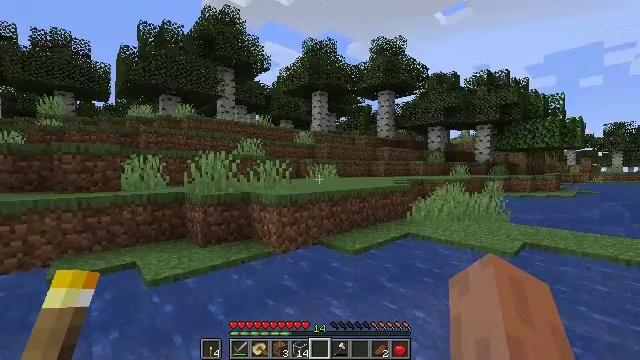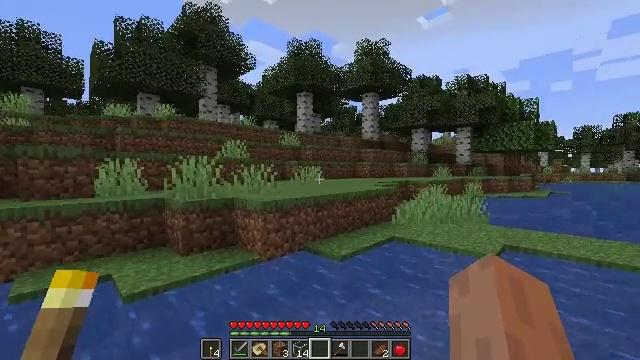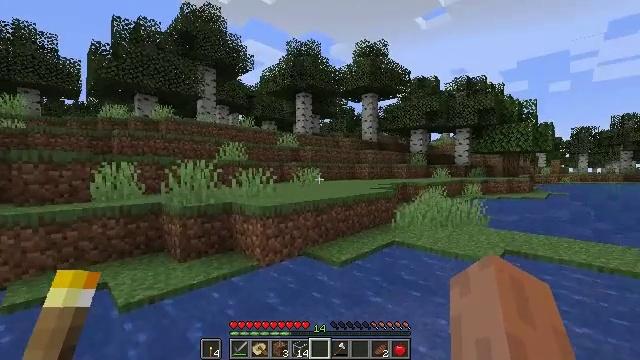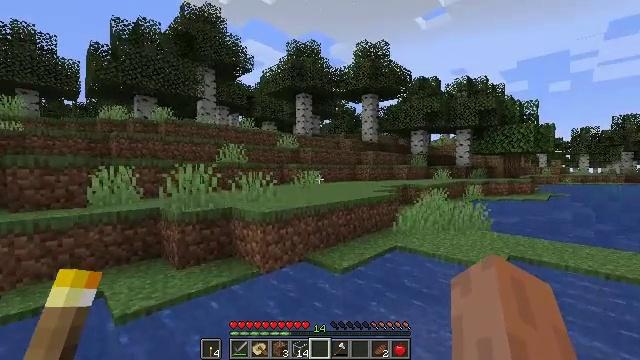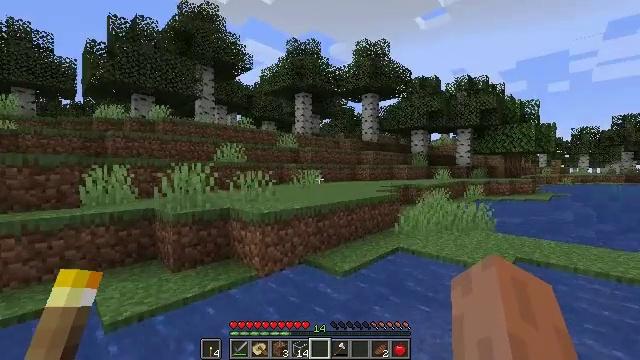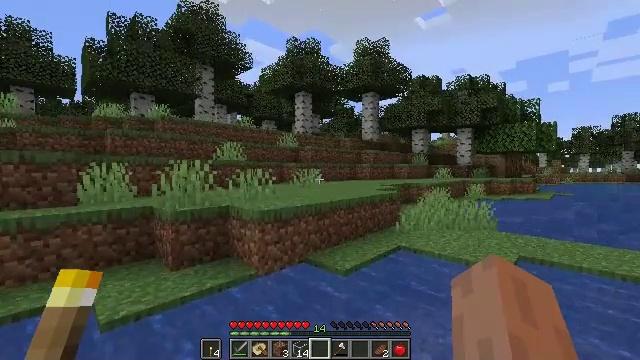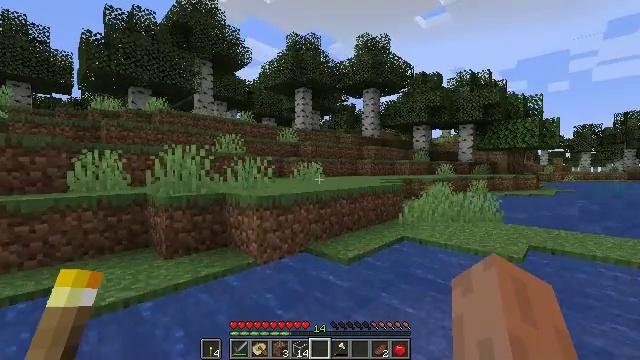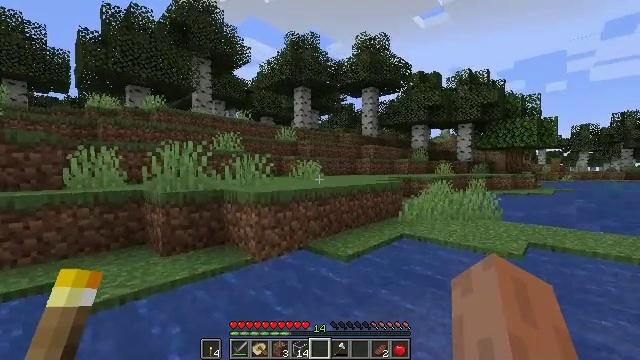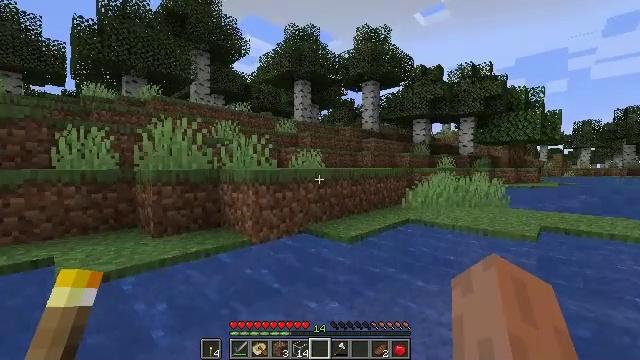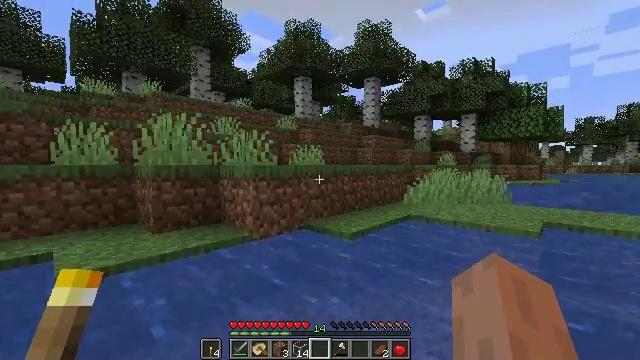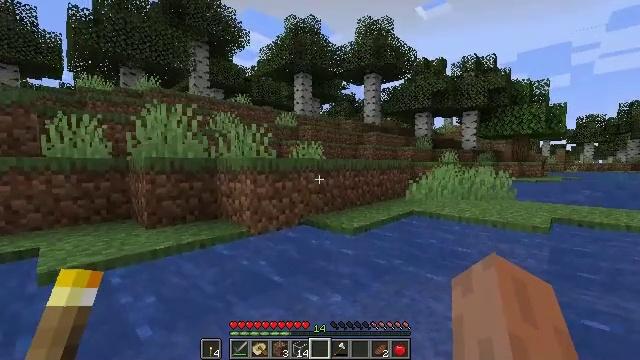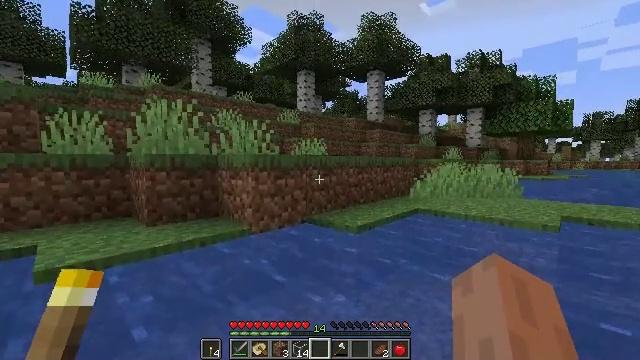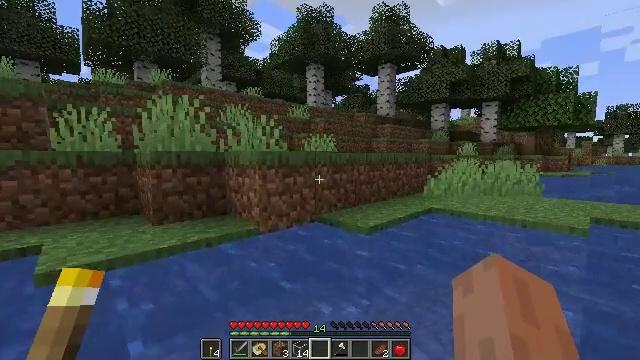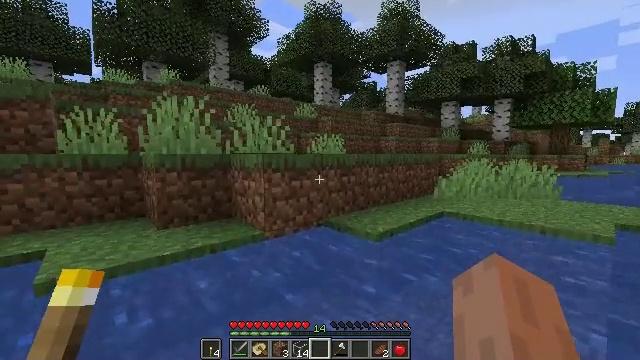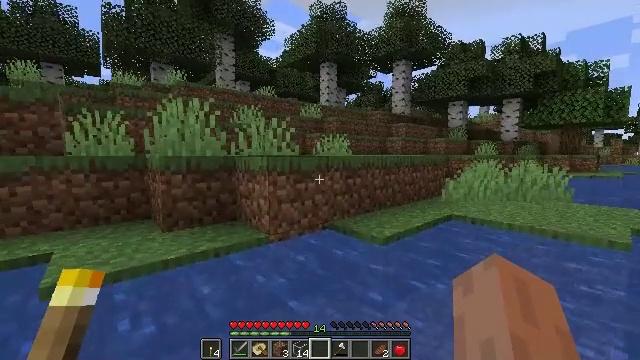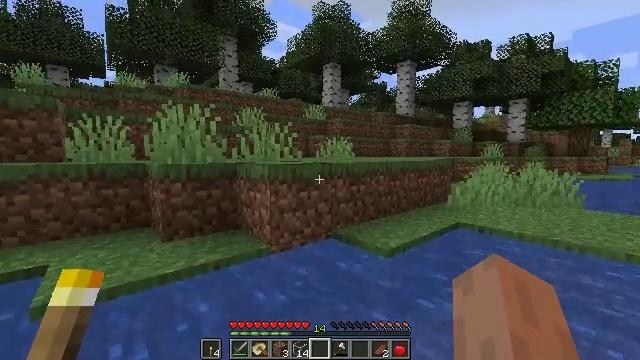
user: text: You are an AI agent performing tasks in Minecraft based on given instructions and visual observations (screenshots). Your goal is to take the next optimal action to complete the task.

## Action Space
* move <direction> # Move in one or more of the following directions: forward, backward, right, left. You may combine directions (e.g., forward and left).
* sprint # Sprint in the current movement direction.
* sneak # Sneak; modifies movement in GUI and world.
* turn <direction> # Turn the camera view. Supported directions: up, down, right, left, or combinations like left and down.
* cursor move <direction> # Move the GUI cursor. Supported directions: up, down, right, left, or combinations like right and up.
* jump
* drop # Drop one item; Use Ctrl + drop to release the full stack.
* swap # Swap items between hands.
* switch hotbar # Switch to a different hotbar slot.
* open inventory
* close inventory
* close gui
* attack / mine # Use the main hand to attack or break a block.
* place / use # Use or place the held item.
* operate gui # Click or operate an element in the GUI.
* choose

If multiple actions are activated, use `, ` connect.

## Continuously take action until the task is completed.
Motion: motion action
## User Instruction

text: Harvest the rose bush for its flowers.
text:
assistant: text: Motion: move forward, turn right, jump
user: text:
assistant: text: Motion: move forward, jump
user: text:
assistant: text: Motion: move forward, jump
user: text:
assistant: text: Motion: move forward, jump
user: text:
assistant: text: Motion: move forward, jump
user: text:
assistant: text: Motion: move forward, jump
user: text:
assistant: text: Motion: move forward, jump
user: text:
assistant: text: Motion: move forward, jump
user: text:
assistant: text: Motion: move forward, jump
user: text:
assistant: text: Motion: move forward, jump
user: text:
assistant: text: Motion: move forward, jump
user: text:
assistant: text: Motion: move forward, turn left and down, jump
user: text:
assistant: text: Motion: move forward, turn left, jump
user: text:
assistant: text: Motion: move forward, turn left, jump
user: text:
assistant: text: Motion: move forward, jump
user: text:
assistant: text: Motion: move forward, jump
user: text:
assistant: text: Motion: move forward, turn left, jump
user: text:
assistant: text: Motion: move forward, turn left, jump
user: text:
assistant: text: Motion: move forward, turn left, jump
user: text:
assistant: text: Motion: move forward, turn left, jump
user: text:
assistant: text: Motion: move forward, turn left, jump
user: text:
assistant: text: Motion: move forward, turn left, jump
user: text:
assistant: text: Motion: move forward, turn left, jump
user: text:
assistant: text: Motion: move forward, turn left, jump
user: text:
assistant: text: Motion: move forward, turn left, jump
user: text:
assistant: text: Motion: move forward, turn left, jump
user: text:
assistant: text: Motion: move forward, turn left, jump
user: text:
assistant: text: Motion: move forward, jump
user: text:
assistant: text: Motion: move forward, turn left, jump
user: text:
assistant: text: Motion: move forward, turn left, jump